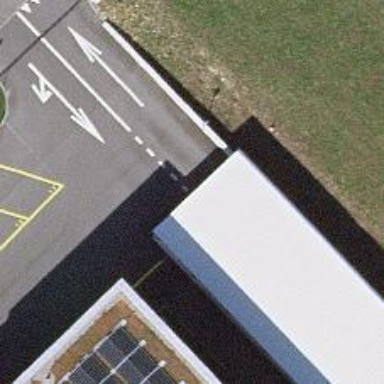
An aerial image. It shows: Parking entrance.